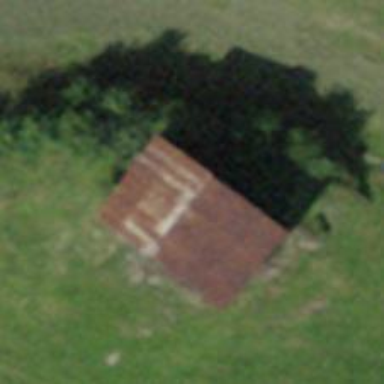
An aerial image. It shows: Rural barn.